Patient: sex M, age 78
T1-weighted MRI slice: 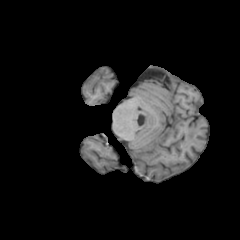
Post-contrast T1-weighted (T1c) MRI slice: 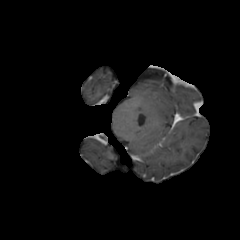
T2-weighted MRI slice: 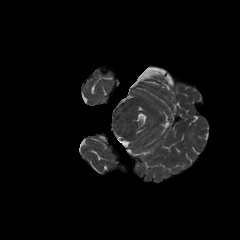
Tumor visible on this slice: no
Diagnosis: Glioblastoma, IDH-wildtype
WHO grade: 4